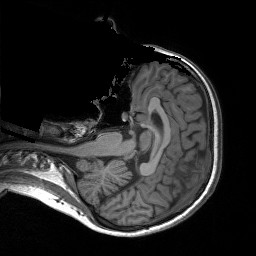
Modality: T1w
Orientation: axial